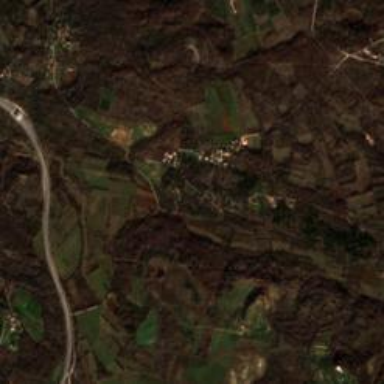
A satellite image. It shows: Small hamlet.